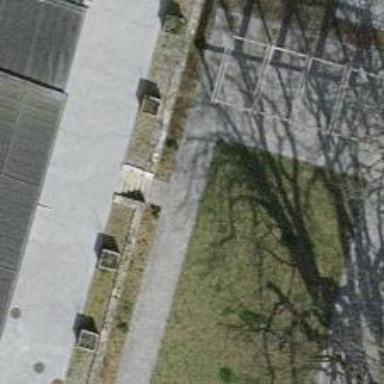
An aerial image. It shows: Flight of steps with sett surface.